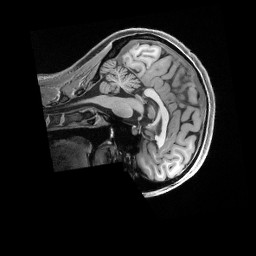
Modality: T1w
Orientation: sagittal
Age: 32
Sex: female
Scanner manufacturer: siemens
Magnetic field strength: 3 T
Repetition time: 2.5 s
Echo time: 0.00296 s